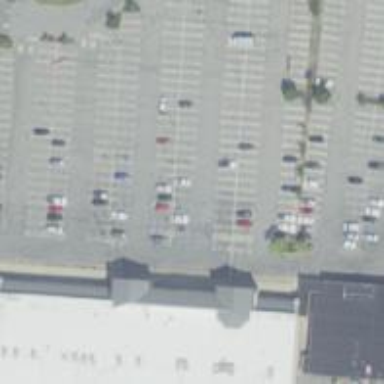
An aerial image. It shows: Parking space is available.